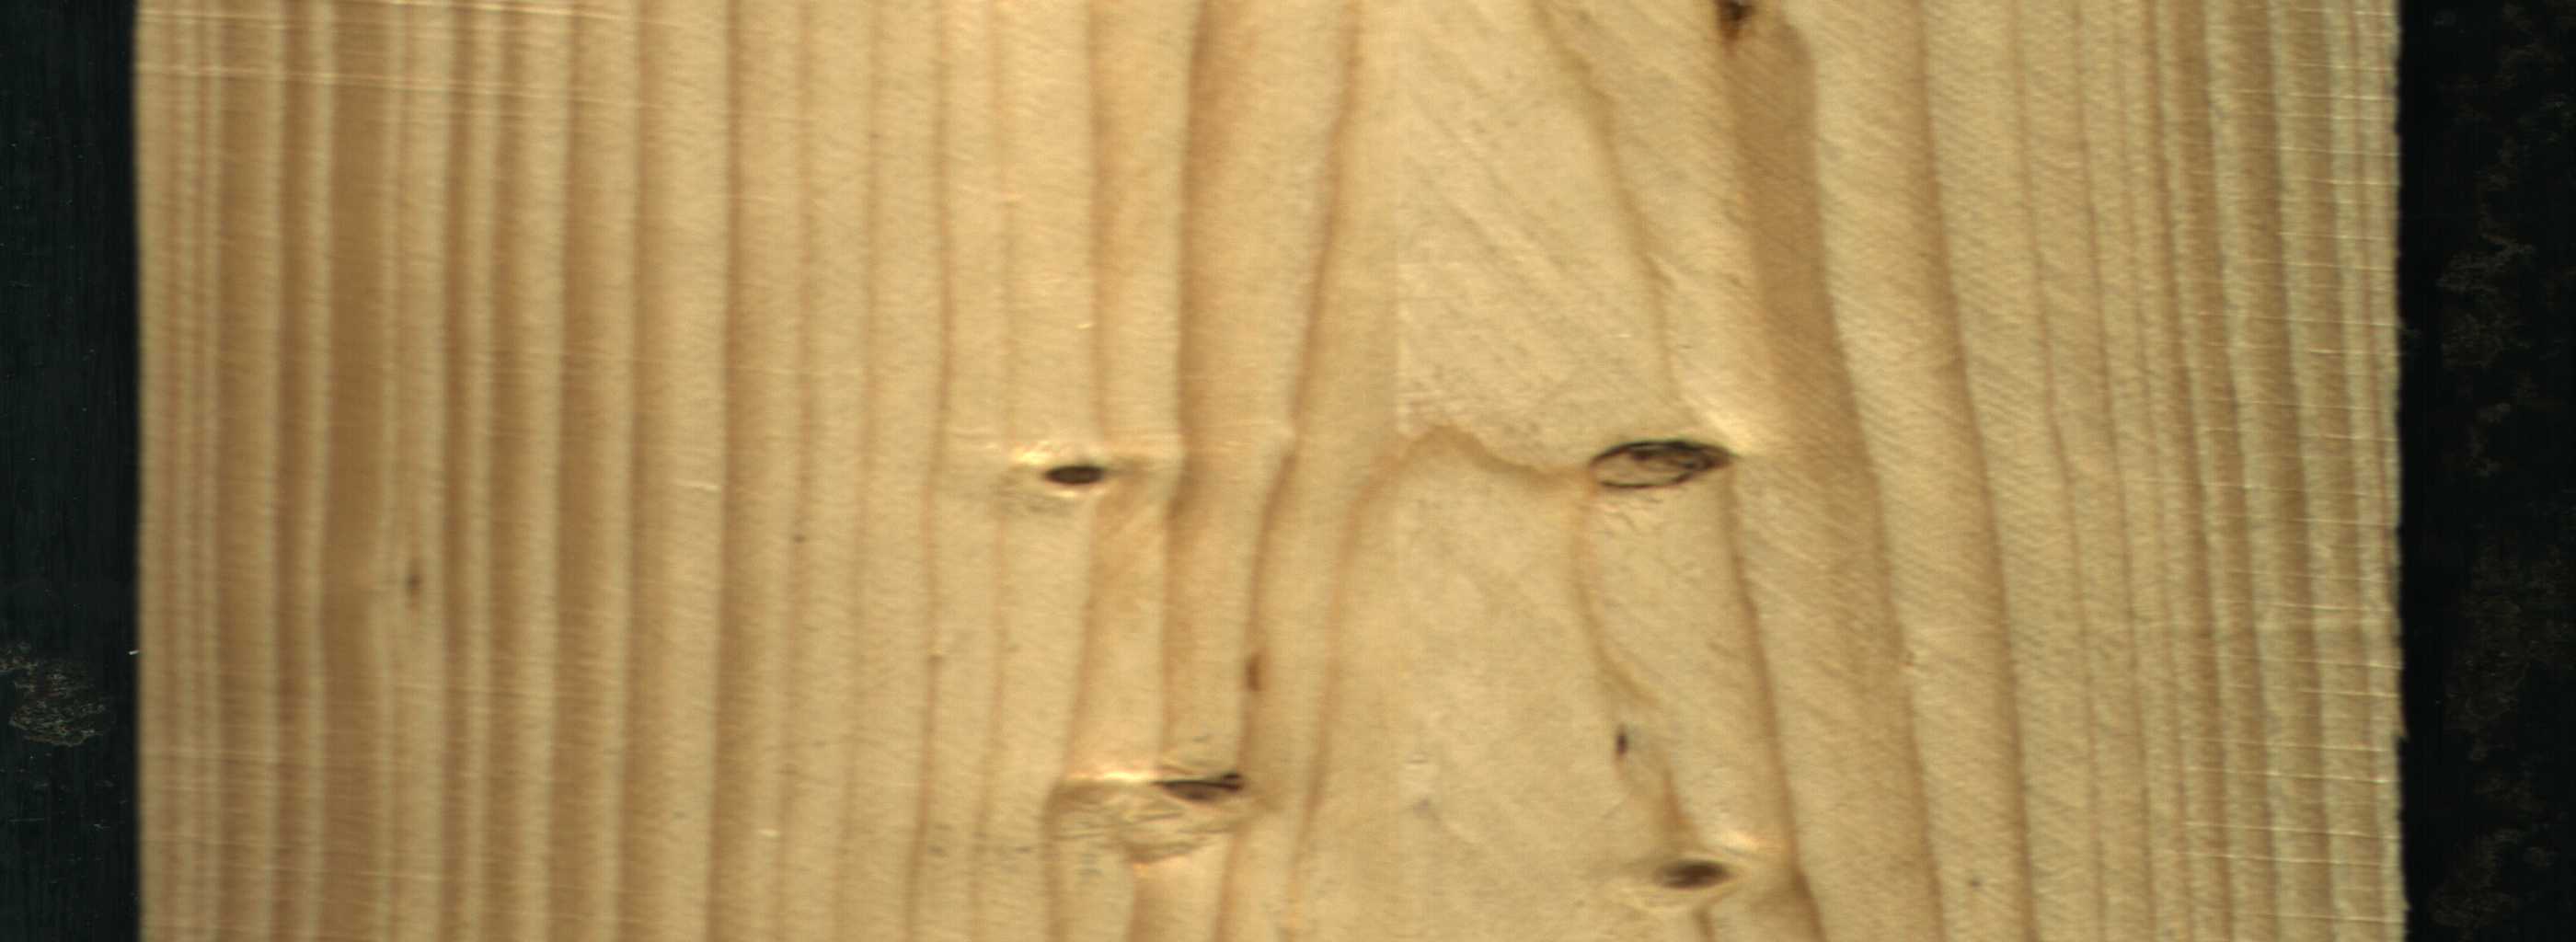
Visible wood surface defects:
Dead_Knot
Dead_Knot
Dead_Knot
Live_Knot
Live_Knot